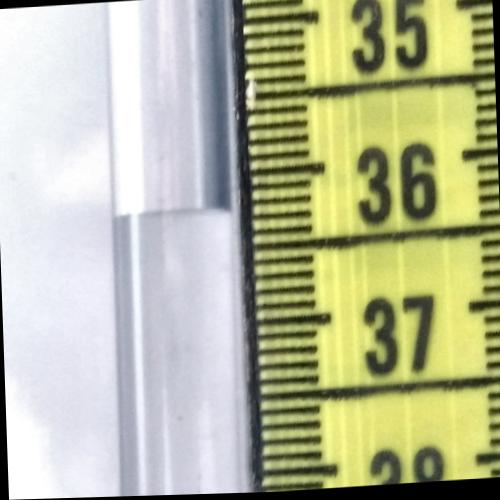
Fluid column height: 36.2 cm